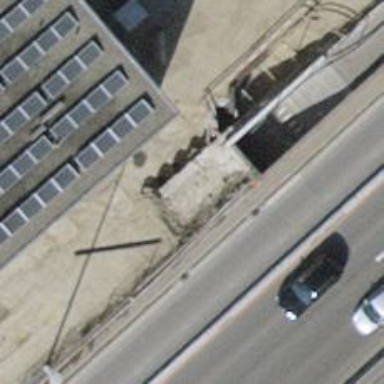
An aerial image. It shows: Subway entrance.